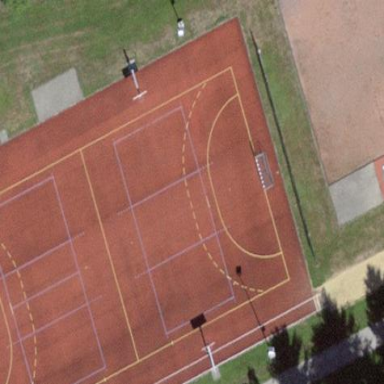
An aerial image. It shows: Multi-sport pitch with tartan surface.